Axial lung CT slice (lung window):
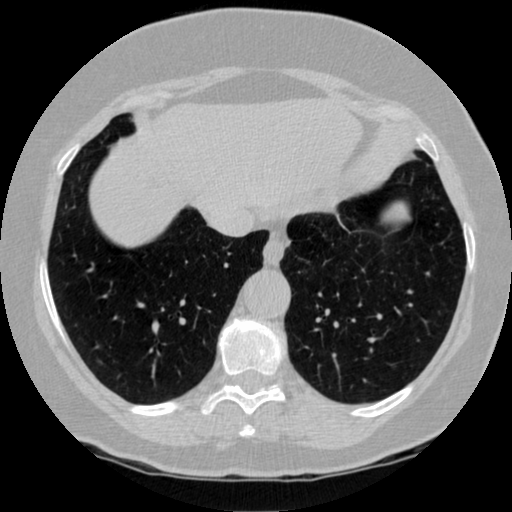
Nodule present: no